Question: i am setting an actionLayout on a menu item and setting background color and image, but it's not respected. in my activity, i have:
'''
getMenuInflater().inflate(R.menu.submit_action, menu);
'''
my submit_action is:
'''
<menu xmlns:android="http://schemas.android.com/apk/res/android"
xmlns:app="http://schemas.android.com/apk/res-auto">
<item android:id="@+id/action_submit"
android:actionLayout="@layout/check"
app:showAsAction="always" />
</menu>
'''
my check layout is
'''
<RelativeLayout xmlns:android="http://schemas.android.com/apk/res/android"
style="?android:attr/actionButtonStyle"
android:layout_width="fill_parent"
android:layout_height="fill_parent"
android:background="#e8e8e8"
android:clickable="true"
android:contentDescription="lol" >
<ImageView
android:layout_width="wrap_content"
android:layout_height="wrap_content"
android:contentDescription="@null"
android:scaleType="centerInside"
android:src="@drawable/ic_action_tick" />
</RelativeLayout>
'''
but even with all of this setup, this is how the action bar appears, not showing my menuitem at all (but it's there, because it responds to the click, but doesn't appear):

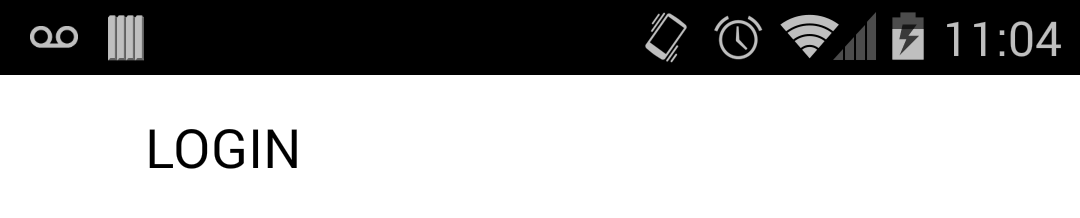
Answer: Try 'app:actionLayout="@layout/check"' instead of 'android:actionLayout="@layout/check"'.
If you're using 'ActionbarSherlock' or 'AppCompat', the 'android:' namespace will not work for 'MenuItem's. This is because these libraries use custom attributes that mimic the Android APIs since they did not exist in earlier versions of the framework.